Field crop: maize
Growth stage: 1
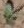
Species: datura